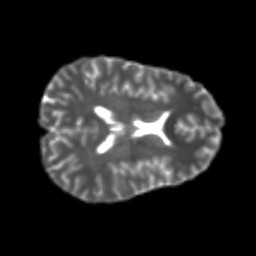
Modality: T2w
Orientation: axial
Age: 22
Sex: female
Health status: healthy
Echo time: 0.074 s